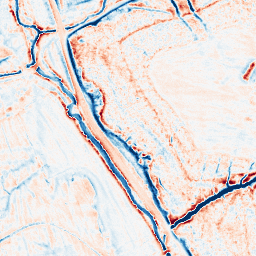
Category: edge_preserving
Decomposition family: anisotropic_diffusion
Decomposition parameters: iterations: 20
kappa: 100
gamma: 0.2
Upsampling method: bspline
Upsampling parameters: scale: 4
Upsampling scale: 4